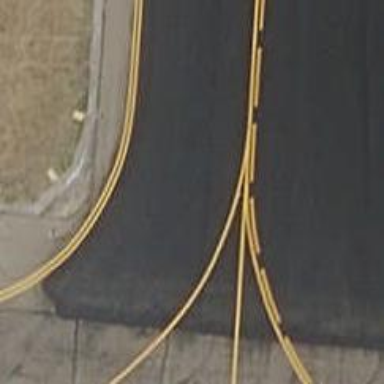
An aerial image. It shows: Image of taxiway at airport.